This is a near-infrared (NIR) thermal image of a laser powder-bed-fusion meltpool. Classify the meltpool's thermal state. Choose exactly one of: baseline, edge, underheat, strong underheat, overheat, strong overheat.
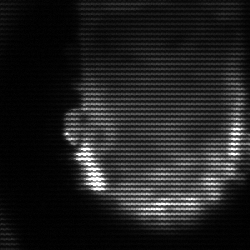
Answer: baseline